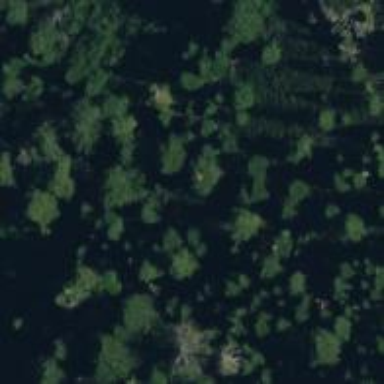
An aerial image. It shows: Wet meadow with wooded vegetation.